Aerial crown-view tile of a tropical tree (Barro Colorado Island, Panama), acquired 20250124:
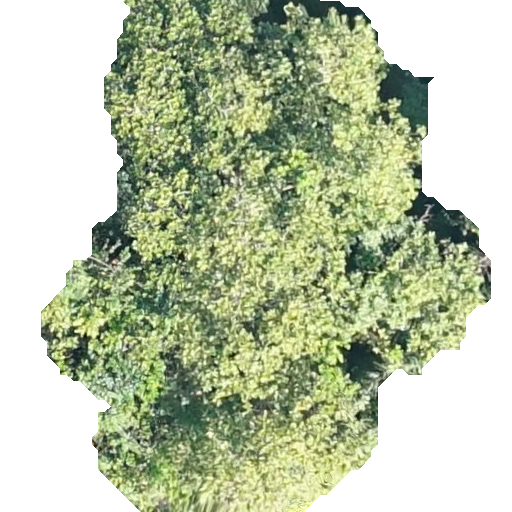
Species: Anacardium excelsum
GBIF accepted scientific name: Anacardium excelsum
Crown area: 253.273 m²